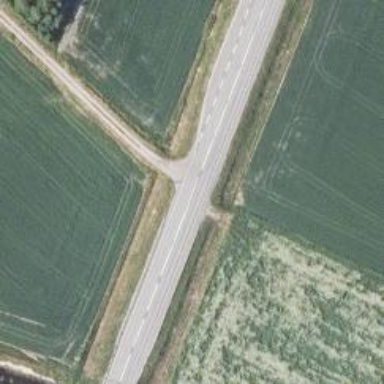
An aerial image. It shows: Asphalt trunk highway.